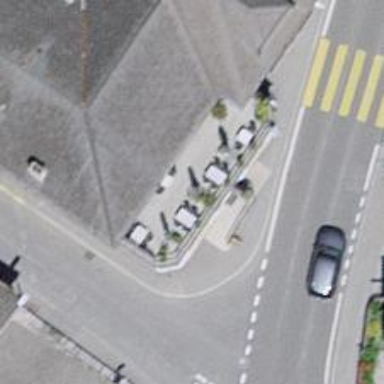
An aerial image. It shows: Restaurant.